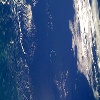
Label: water